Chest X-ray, PA view. Patient: 58 years old, sex F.
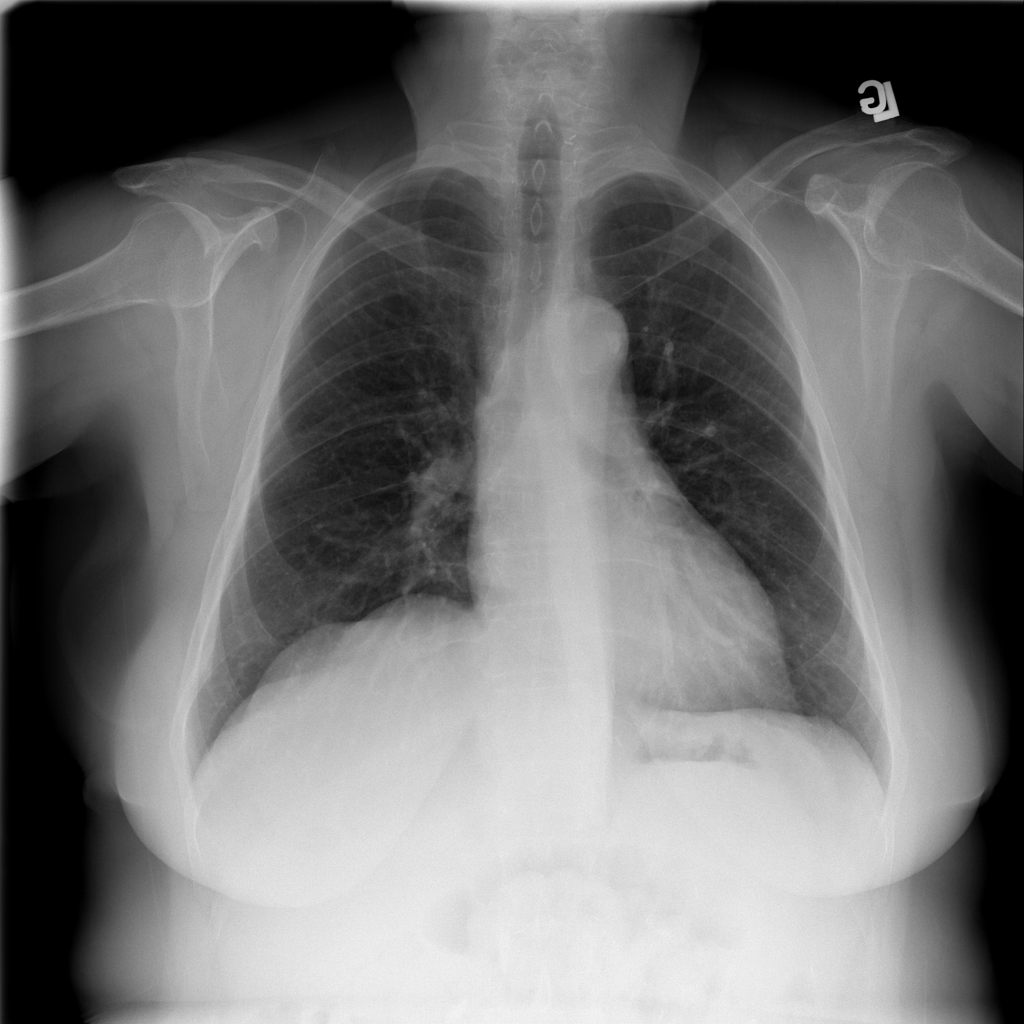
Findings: No Finding